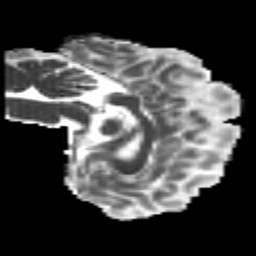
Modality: MD
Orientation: sagittal
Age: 22
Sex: male
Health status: healthy
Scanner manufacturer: philips
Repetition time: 7.383 s
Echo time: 0.08599 s